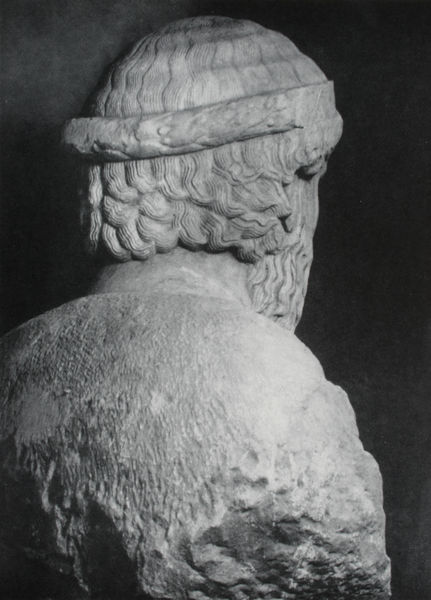
Titel: Die sogenannte Vinea-Büste (Pier delle Vigne) - Skulptur für die Brückentoranlage von Capua
Standort: Capua
Institution: Museo Campano
Schlagwörter: dunkel, kopf, laub, mann, schatten, grob, menschen, frisur, grau, haar, hell, hut, licht, marmor, ohr, rücken, schwarz, weiss, haube, alt, bart, mütze, mensch, stein, hals, figur, haare, haarreif, krone, locken, schulter, schultern, skulptur, statue, rückenansicht, ansicht, spuren, nacken, rand, spur, könig, büste, bildhauerei, plastik, hinterkopf, wange, ring, foto, fotografie, antike, rückseite, hinten, schwarzweiss, frisus, kranz, löcher, unvollendet, photo, von hinten, rückansicht, hellgrau, sandstein, unfertig, haartracht, rillen, kerben, strähnen, römisch, haarsträhnen, babylon, fotogrfaie, haarring, sehr alt, bearbeitung, lächer, dellen, arbeitsspuren, behauen, unbehauen, götterbild, kopf von hinten, ptolemäisch, werkzeugt